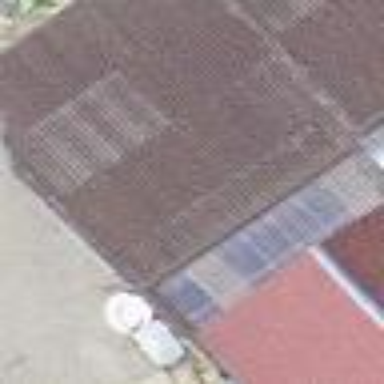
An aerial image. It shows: Farm auxiliary building.